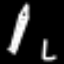
Label: pencil